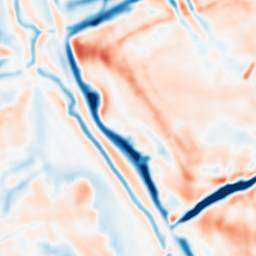
Category: multiscale
Decomposition family: dog_multiscale
Decomposition parameters: sigma_ratio: 1.6
n_scales: 3
base_sigma: 2
Upsampling method: bilinear
Upsampling parameters: scale: 4
Upsampling scale: 4